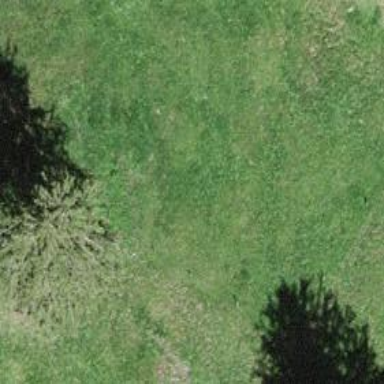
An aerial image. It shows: Evergreen tree with needle-leaved leaves.